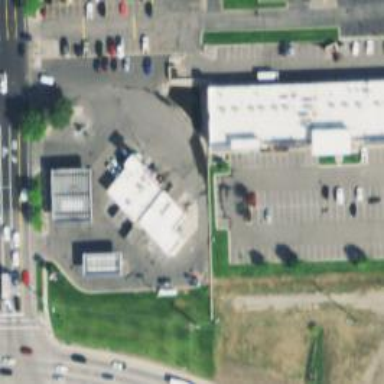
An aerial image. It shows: Convenience shop.